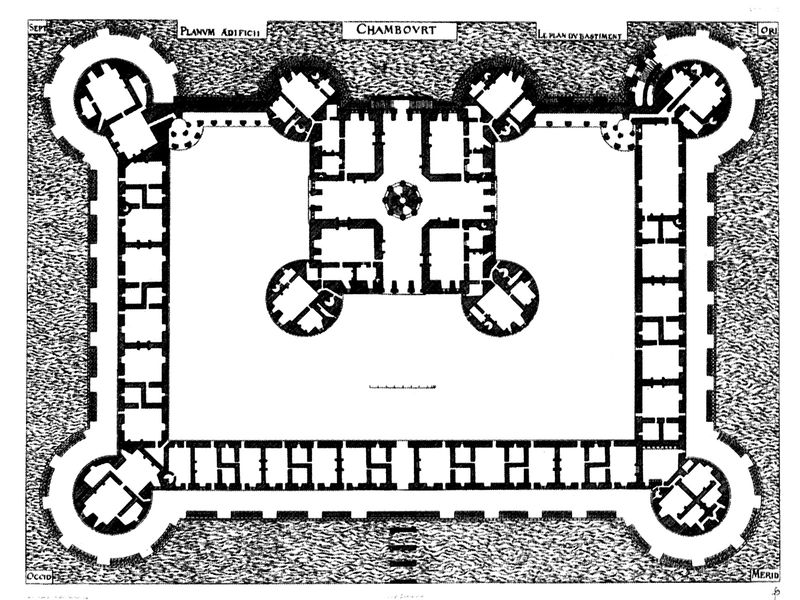
Titel: Schloss von Chambord
Standort: Chambord, Schloß (EU - F); (F Loiretal) (EU - F - Loiretal)
Schlagwörter: wasser, weiß, schwarz, turm, schrift, zinnen, burg, kreuz, draufsicht, festung, mittelalter, bibliothek, grundriss, maßstab, name der rose, plan architektur schoss bauplan